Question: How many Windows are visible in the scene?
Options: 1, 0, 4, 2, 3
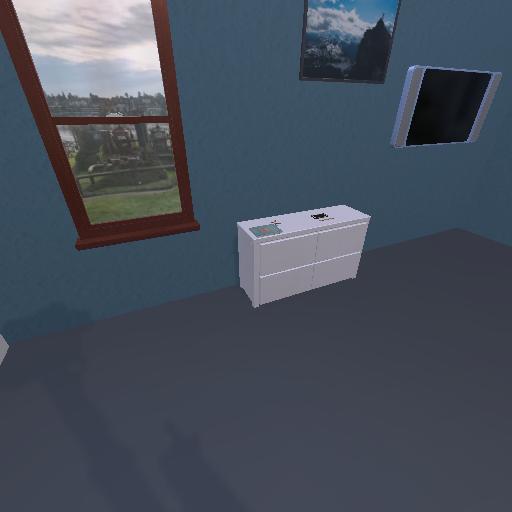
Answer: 1